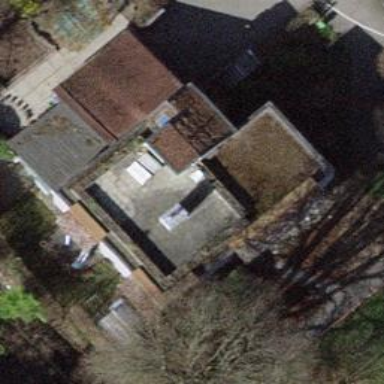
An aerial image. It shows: Building with shed-shaped roof.